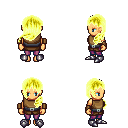
a pixel art fantasy rpg character, female body template, human, tanned skin, leather chest armor, magenta pants, gold left-swept hairstyle, leather bracers, metal boots, four views (front, back, left, right), 2x2 character sprite sheet, small pixel art, hard edges, no anti-aliasing